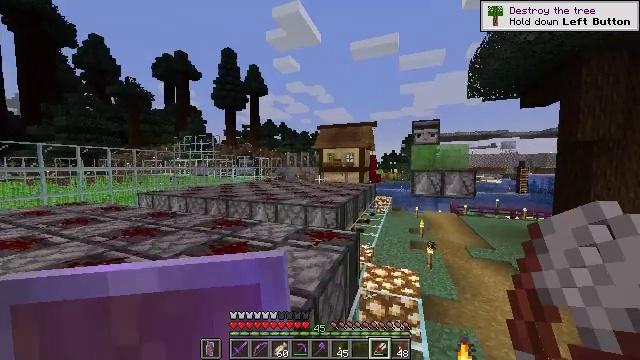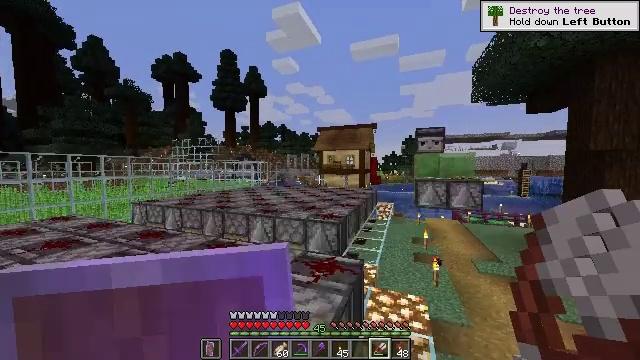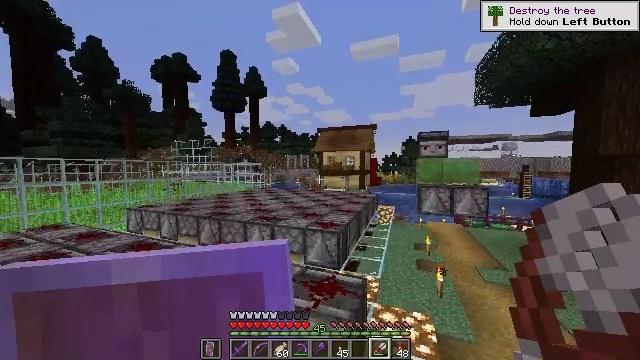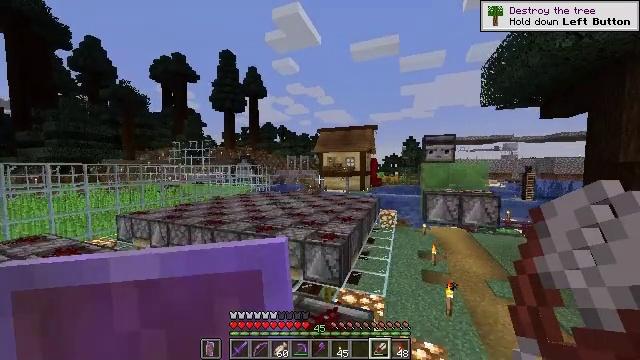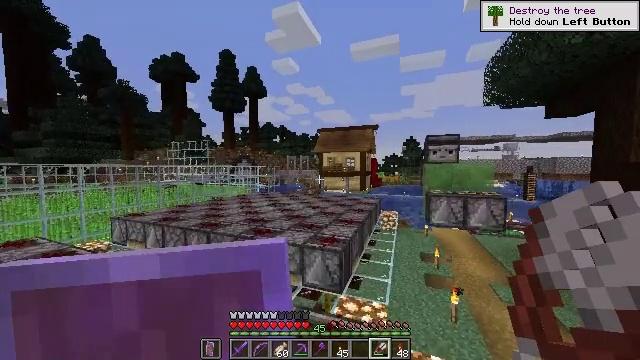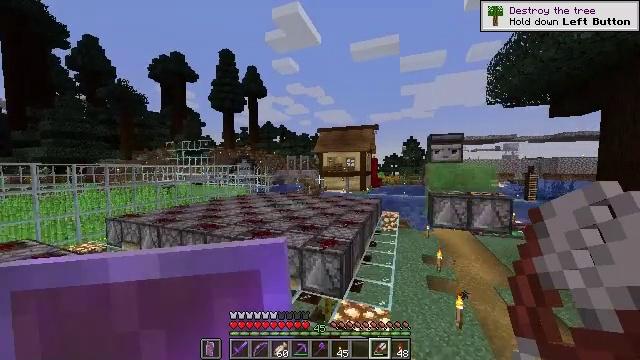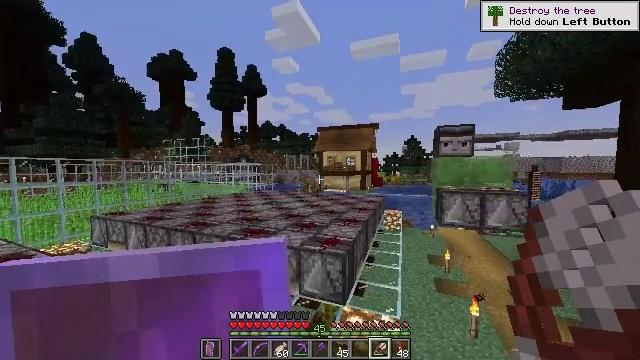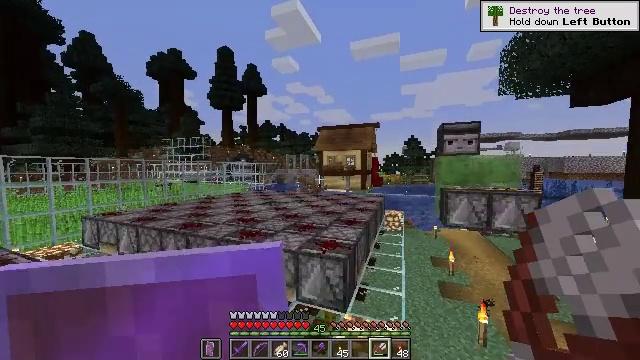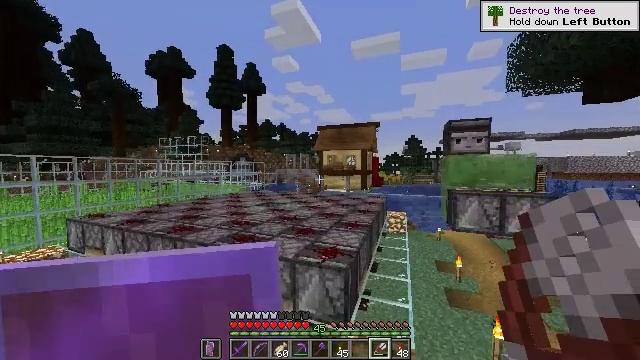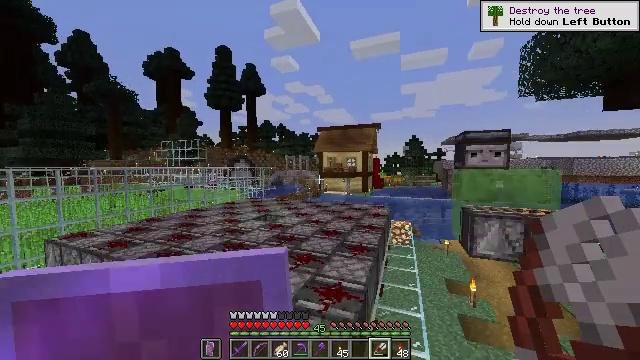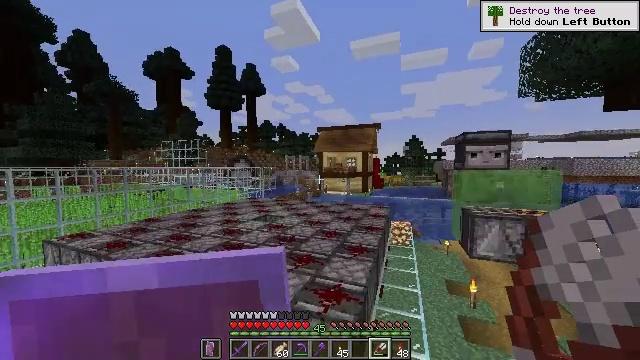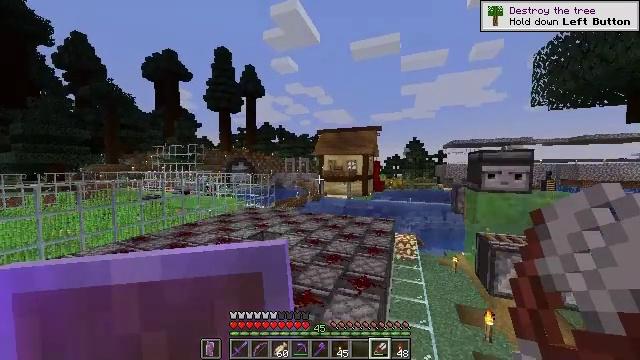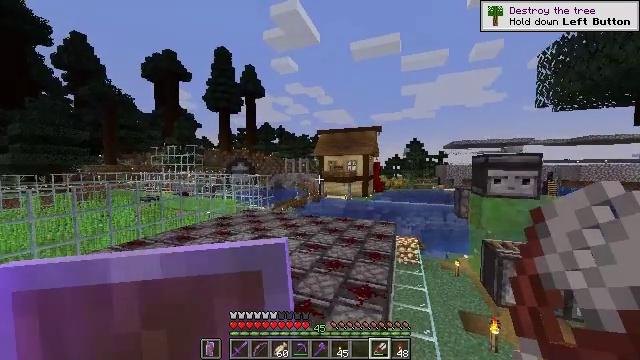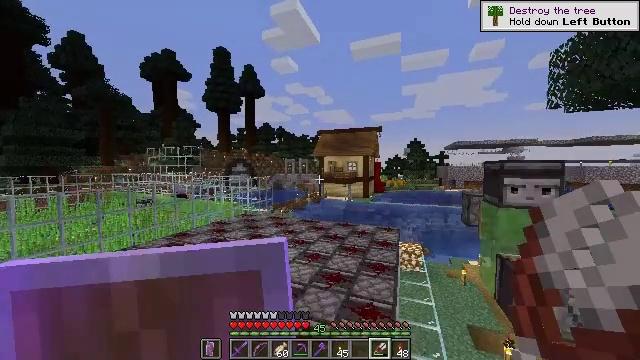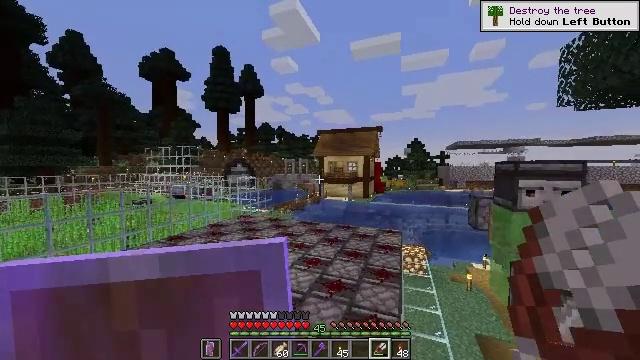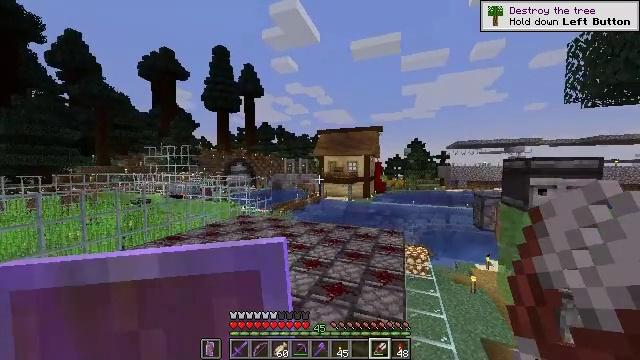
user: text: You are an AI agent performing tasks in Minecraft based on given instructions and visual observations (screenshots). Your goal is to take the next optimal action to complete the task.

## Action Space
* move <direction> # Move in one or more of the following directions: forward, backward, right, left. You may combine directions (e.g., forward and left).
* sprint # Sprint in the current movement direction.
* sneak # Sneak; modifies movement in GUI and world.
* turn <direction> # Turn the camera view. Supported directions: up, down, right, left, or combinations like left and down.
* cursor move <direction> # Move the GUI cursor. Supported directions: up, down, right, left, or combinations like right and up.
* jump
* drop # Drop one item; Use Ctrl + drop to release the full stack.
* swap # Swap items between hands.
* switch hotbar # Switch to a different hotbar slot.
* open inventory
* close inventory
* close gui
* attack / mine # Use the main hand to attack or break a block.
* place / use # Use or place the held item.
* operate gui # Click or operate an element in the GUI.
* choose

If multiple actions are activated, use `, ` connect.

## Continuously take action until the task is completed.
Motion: motion action
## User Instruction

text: Break the light blue shulker box to move it.
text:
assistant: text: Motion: move forward, sprint, jump
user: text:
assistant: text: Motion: move forward, sprint, jump
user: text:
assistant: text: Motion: move forward, sprint, jump
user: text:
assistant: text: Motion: move forward, sprint
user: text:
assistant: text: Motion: move forward, sprint
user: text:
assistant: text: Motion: move forward, sprint
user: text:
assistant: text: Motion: move forward, sprint
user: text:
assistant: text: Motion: move forward, sprint
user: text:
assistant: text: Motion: move forward, sprint, jump
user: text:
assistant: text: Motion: move forward, sprint, jump
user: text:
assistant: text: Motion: move forward, sprint, jump
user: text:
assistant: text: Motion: move forward, sprint, jump
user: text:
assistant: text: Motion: move forward, sprint, jump
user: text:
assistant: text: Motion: move forward, sprint, jump
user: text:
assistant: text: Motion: move forward, sprint, jump
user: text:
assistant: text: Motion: move forward, sprint, jump
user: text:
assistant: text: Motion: move forward, sprint, jump
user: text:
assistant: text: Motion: move forward, sprint, jump
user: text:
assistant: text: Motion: move forward, sprint
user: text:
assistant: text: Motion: move forward, sprint
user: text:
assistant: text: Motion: move forward, sprint
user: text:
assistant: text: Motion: move forward, sprint
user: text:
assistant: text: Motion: move forward, sprint, jump
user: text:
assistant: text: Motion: move forward, sprint, jump
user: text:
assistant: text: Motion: move forward, sprint, jump
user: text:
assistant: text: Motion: move forward, sprint, jump
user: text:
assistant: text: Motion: move forward, sprint, jump
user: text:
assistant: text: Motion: move forward, sprint
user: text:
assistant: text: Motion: move forward, sprint
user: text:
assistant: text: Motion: move forward, sprint